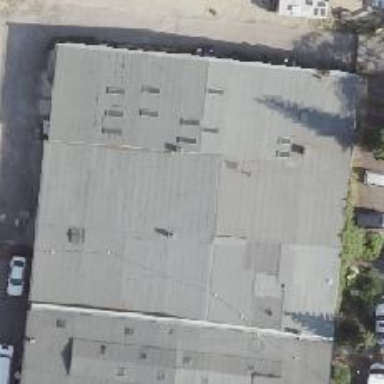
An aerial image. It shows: Car repair shop.